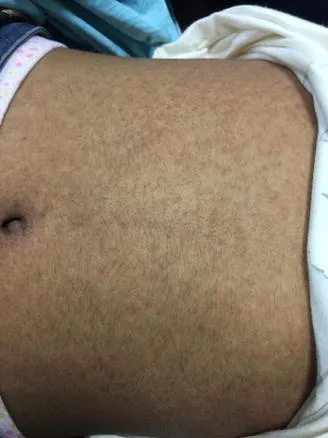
Erythematous maculopapular rash on the abdomen.
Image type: medical_photograph (skin_photograph)